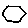
Label: hexagon